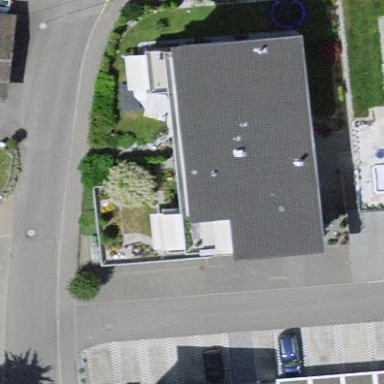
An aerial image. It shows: View of apartment building.